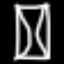
Label: hourglass